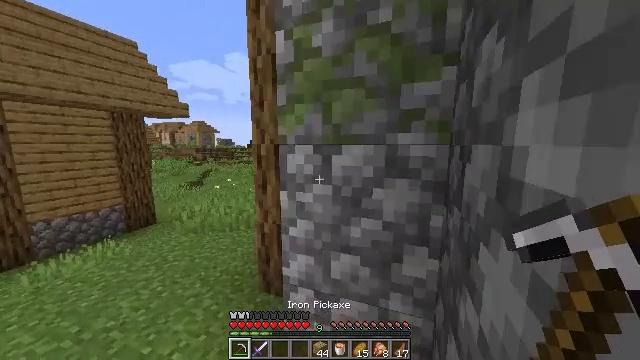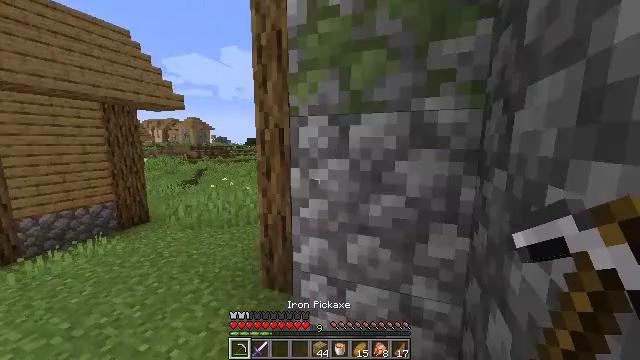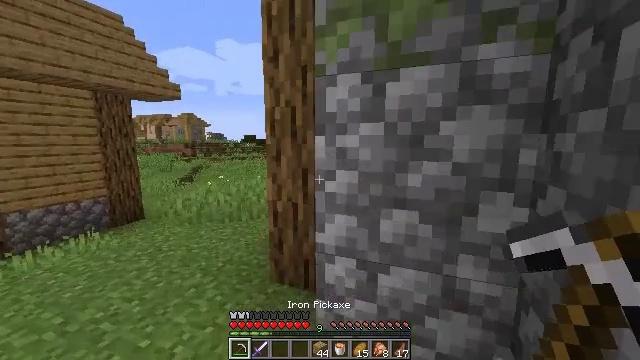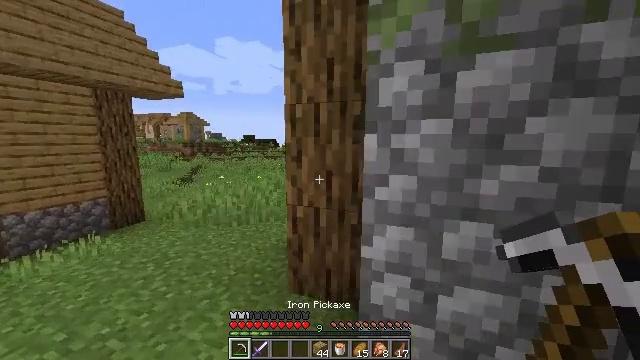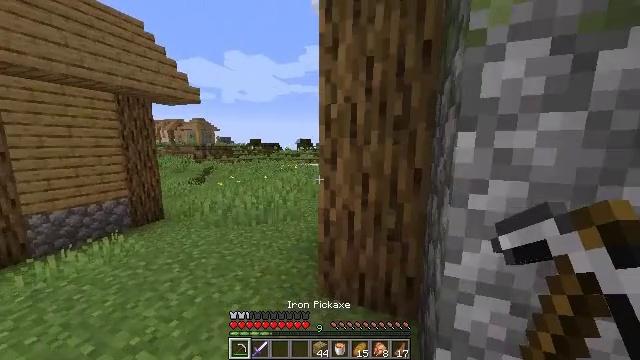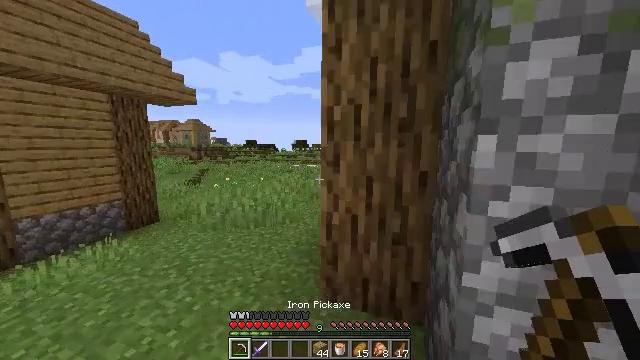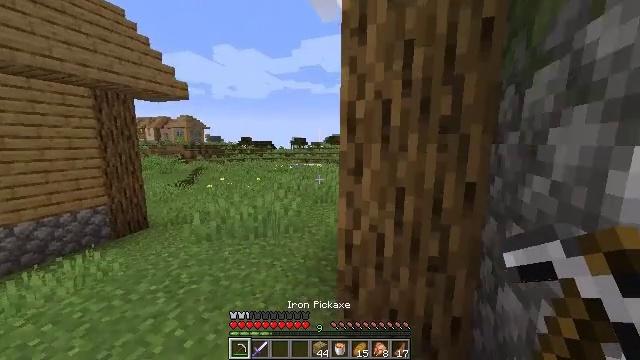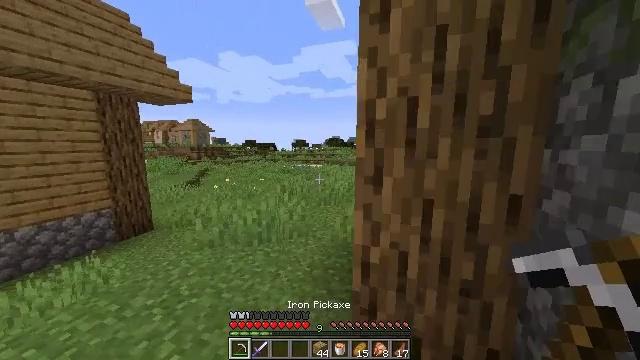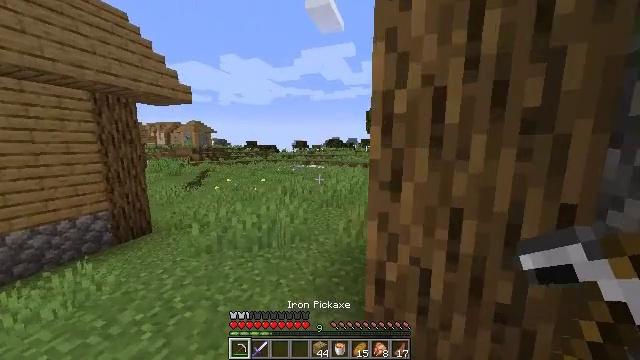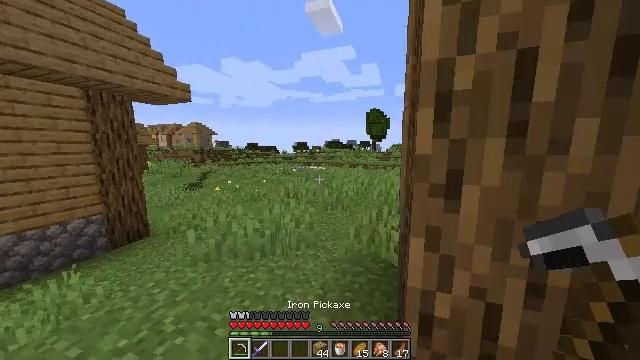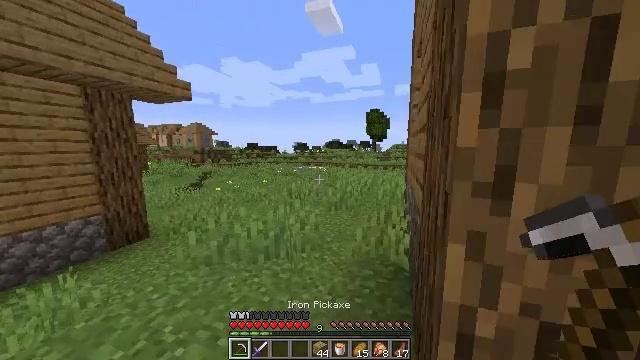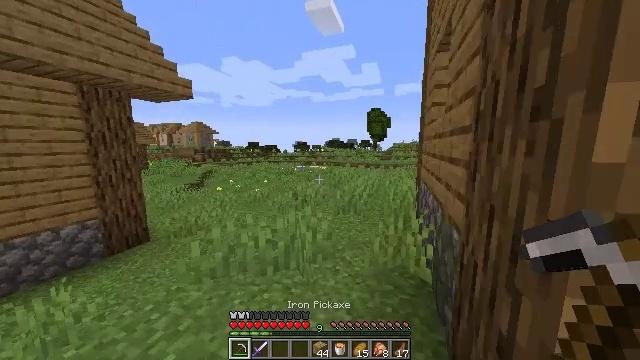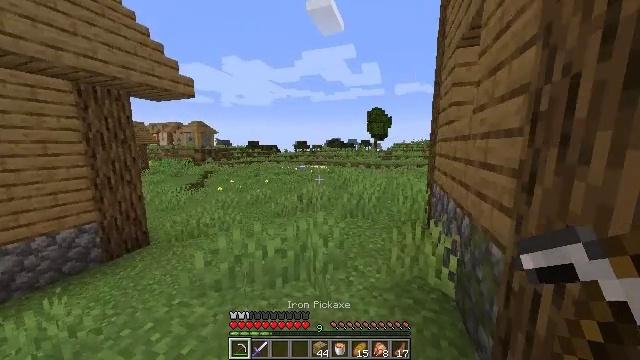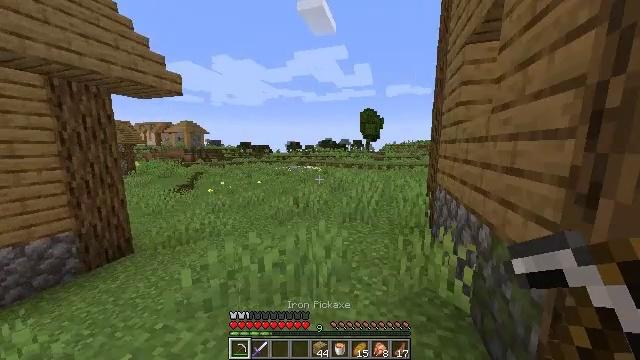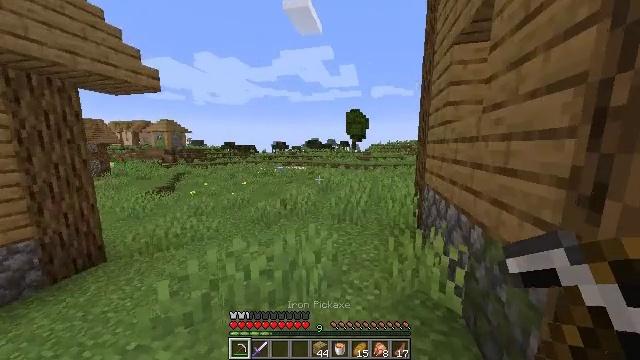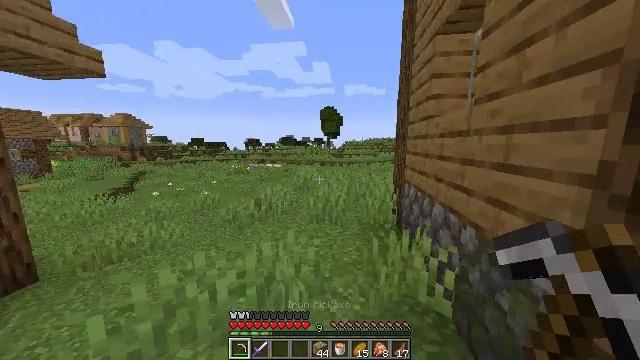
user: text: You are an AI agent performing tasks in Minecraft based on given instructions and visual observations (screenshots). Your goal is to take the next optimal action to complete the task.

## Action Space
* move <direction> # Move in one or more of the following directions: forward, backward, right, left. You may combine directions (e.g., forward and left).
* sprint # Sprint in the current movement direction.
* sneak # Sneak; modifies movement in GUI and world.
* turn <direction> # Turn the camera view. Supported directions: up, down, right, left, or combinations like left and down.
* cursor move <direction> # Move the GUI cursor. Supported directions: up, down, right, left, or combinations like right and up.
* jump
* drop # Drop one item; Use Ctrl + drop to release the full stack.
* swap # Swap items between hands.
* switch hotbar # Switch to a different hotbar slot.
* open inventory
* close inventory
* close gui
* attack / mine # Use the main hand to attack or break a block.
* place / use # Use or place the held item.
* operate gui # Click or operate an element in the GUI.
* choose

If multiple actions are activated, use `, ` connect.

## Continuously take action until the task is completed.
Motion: motion action
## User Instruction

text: Remove layers of soul soil.
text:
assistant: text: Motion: move forward and move left
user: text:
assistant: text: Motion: move forward and move left, sprint
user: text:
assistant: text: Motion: move forward and move left, sprint
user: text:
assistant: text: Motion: move forward and move left, sprint
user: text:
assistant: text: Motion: move forward, sprint, turn right
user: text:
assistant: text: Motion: move forward, sprint
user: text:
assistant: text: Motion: move forward, sprint
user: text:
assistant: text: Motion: move forward, sprint
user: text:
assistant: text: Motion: move forward and move left, sprint
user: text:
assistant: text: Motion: move forward and move left, sprint
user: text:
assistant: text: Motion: move forward and move left, sprint
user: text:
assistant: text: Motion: move forward and move left, sprint
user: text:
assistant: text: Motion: move forward, sprint, turn right
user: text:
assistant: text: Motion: move forward, sprint, turn right
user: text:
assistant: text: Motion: move forward, sprint, turn right
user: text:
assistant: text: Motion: move forward, sprint, turn right
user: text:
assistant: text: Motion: move forward, sprint, turn right
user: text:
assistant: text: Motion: move forward, sprint, jump
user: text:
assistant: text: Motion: move forward, sprint, jump
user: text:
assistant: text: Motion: move forward, sprint, jump
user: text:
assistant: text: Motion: move forward, sprint, jump
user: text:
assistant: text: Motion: move forward, sprint, jump
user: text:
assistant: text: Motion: move forward, sprint, jump
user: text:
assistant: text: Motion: move forward, sprint, jump
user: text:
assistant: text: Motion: move forward, sprint, jump
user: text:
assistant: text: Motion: move forward, sprint, turn right and down, jump
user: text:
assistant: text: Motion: move forward, sprint, turn right, jump
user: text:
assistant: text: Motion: move forward, sprint, turn right and down, jump
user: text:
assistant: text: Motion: move forward, sprint, turn right, jump
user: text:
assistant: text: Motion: move forward, sprint, turn right, jump